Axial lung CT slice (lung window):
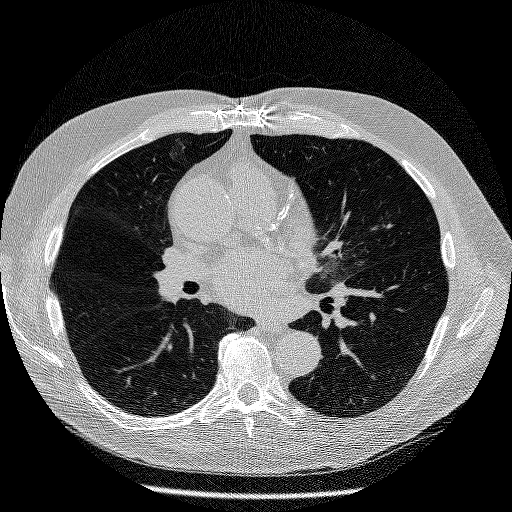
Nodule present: no